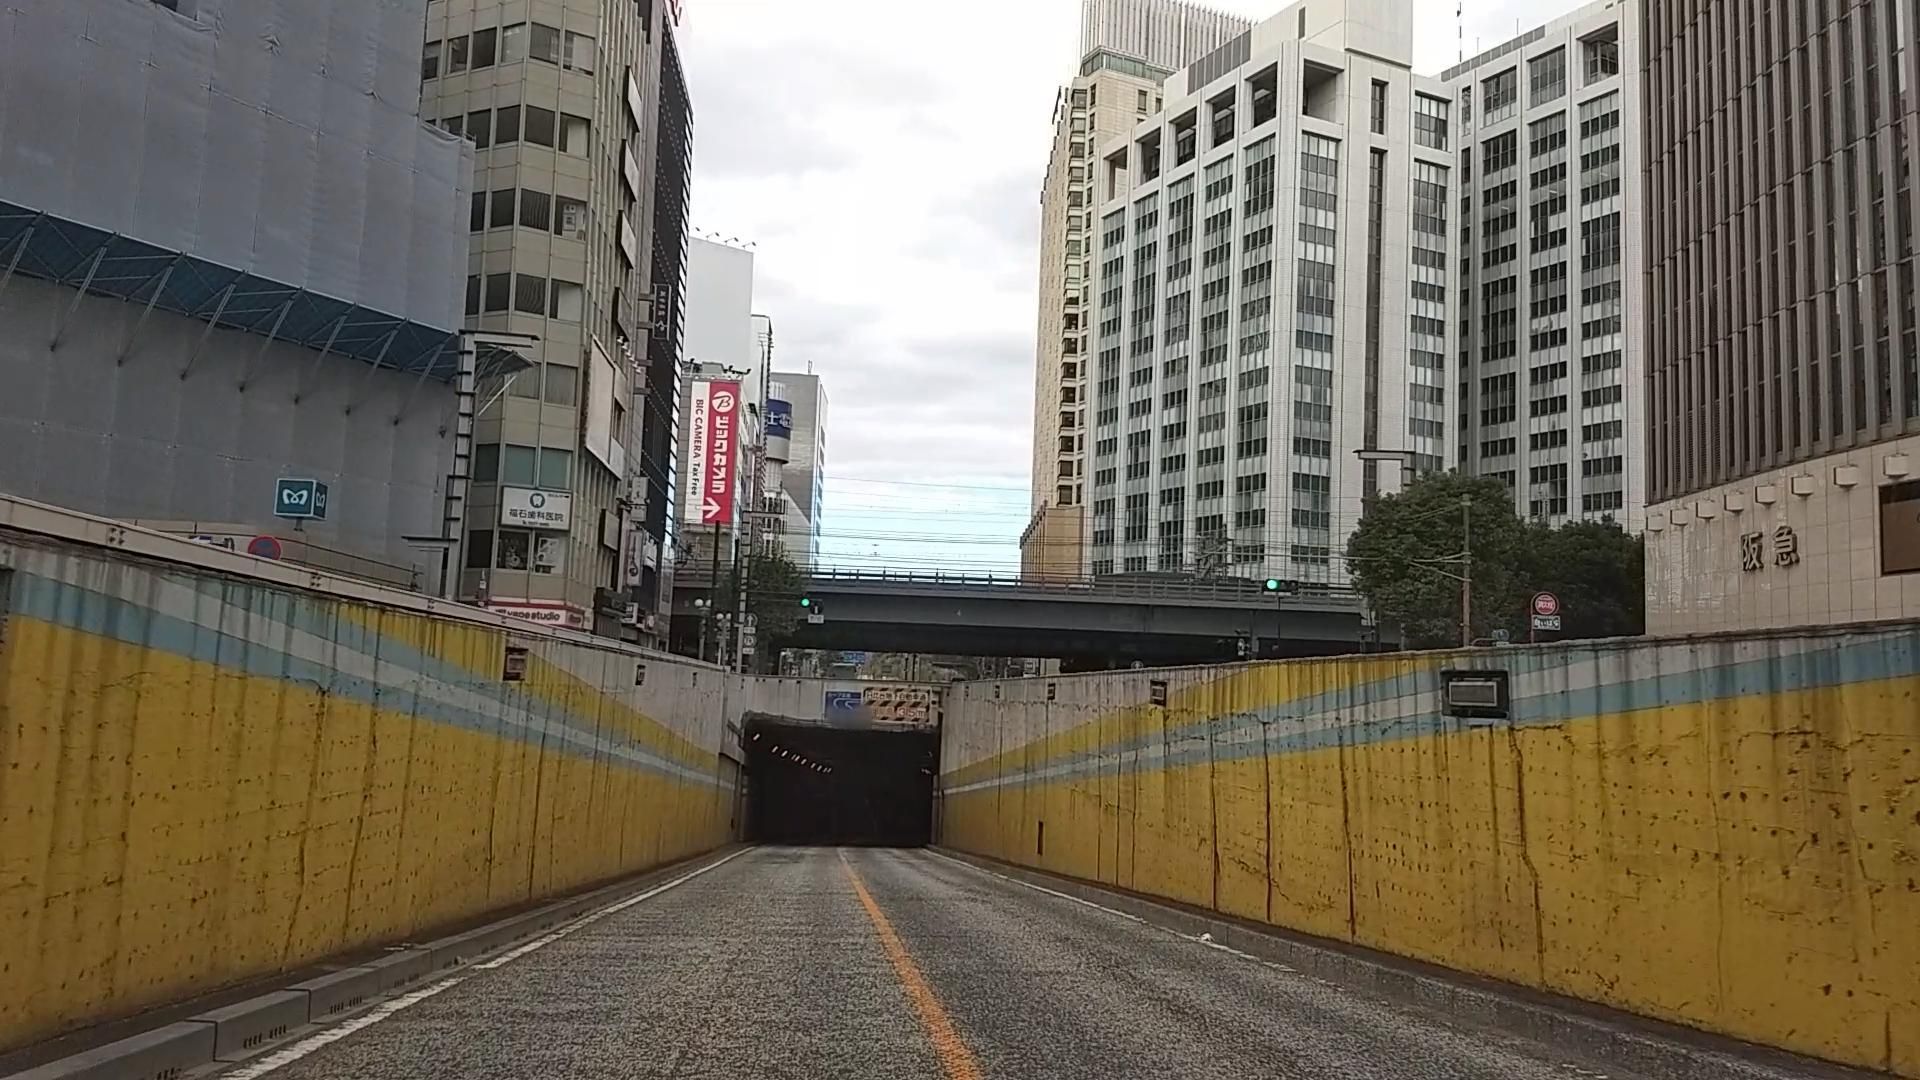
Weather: clear
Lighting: day
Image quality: good
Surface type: driving surface
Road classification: primary_link, primary
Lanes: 2
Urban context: urban centre
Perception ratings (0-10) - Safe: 0.98, Lively: 1.28, Beautiful: 4.84, Boring: 5.9, Depressing: 5.43, Wealthy: 4.87